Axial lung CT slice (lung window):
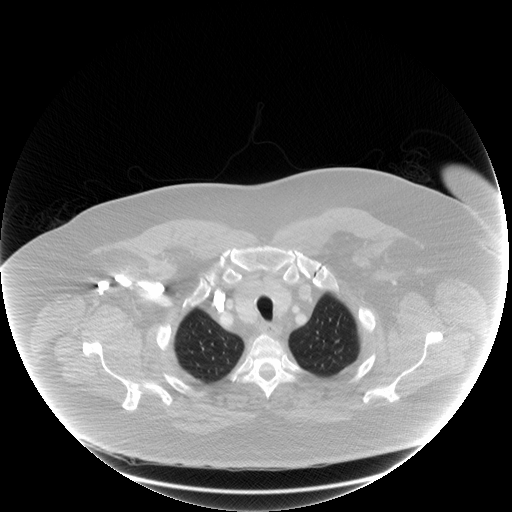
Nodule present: no